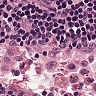
Metastatic tissue present: no